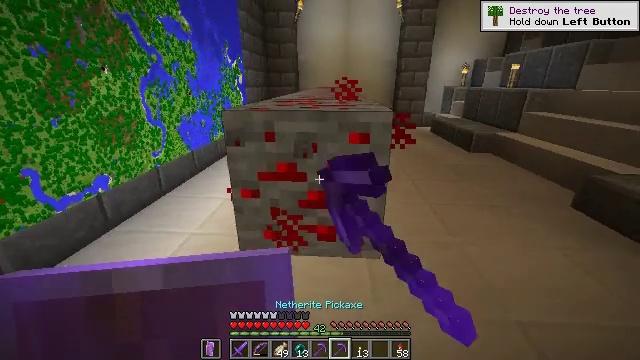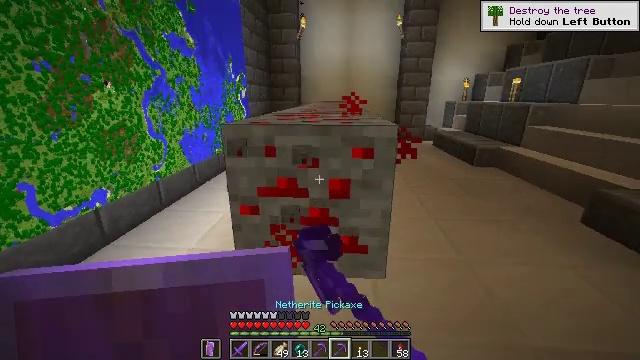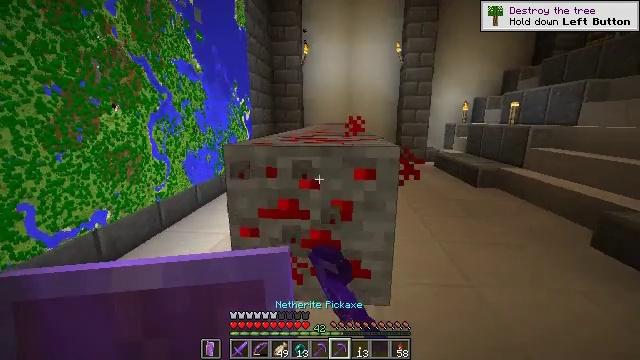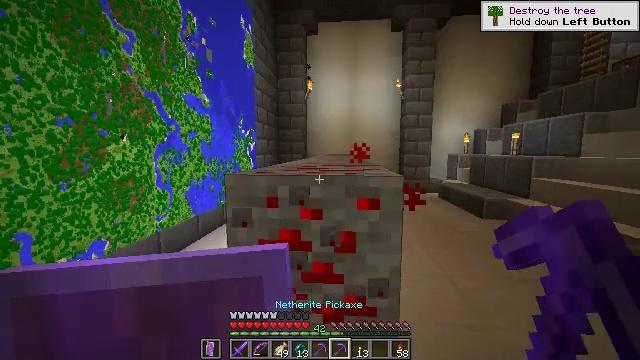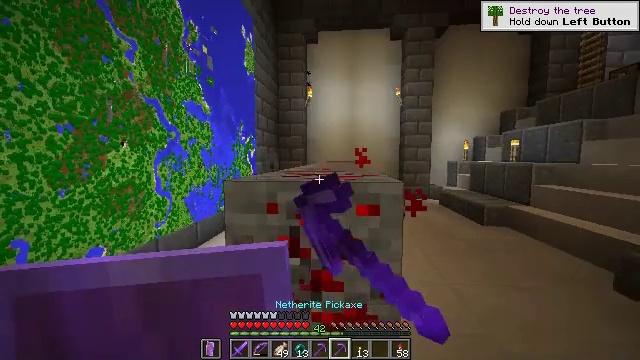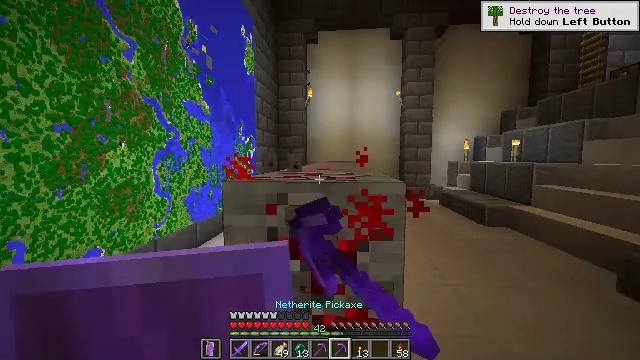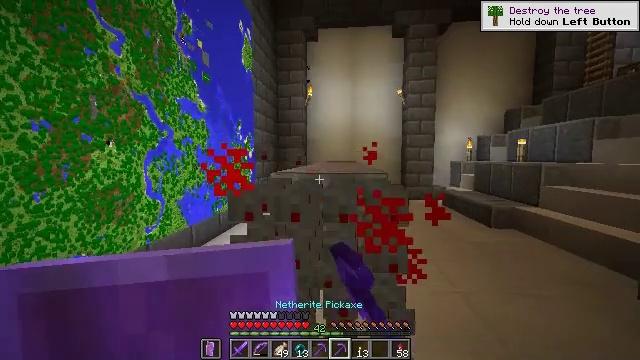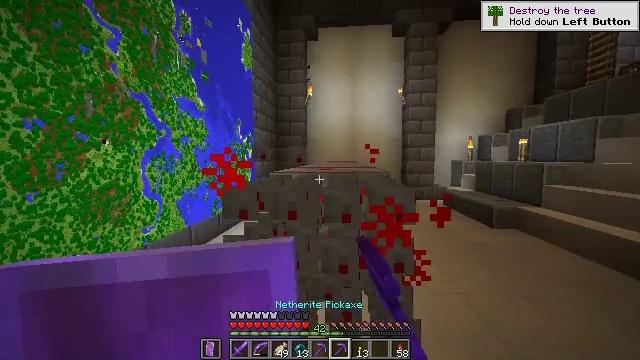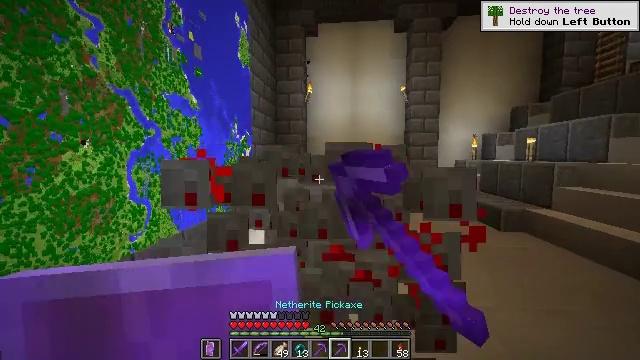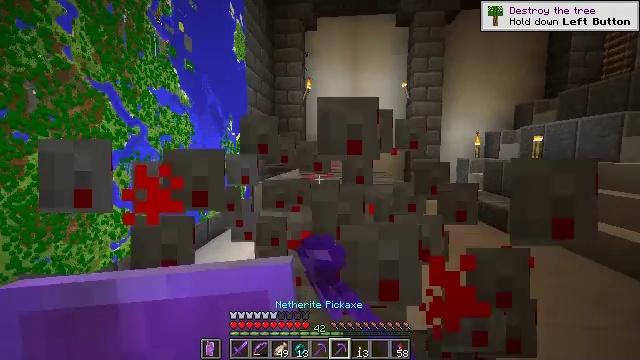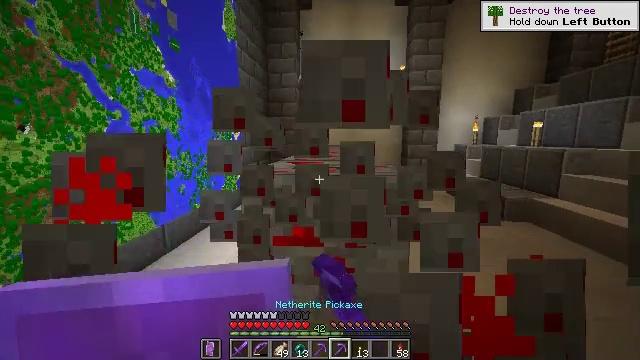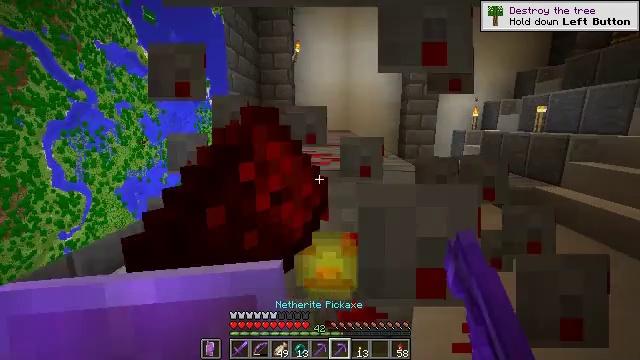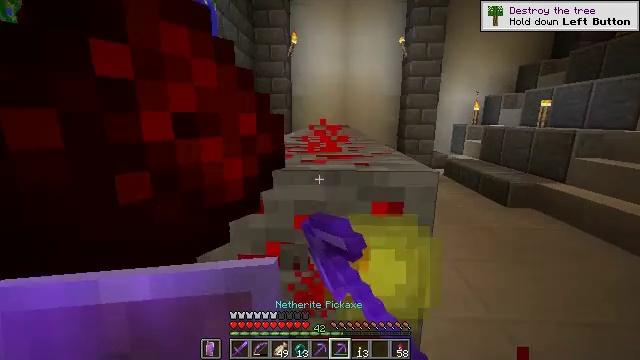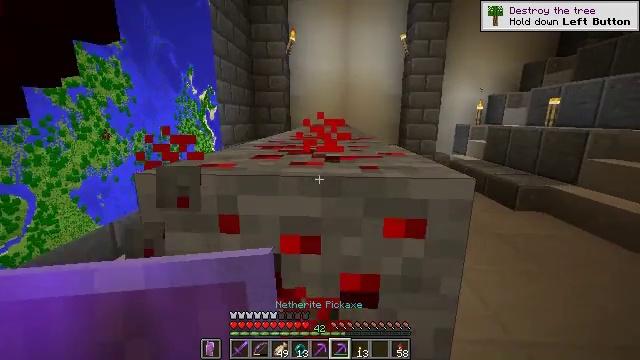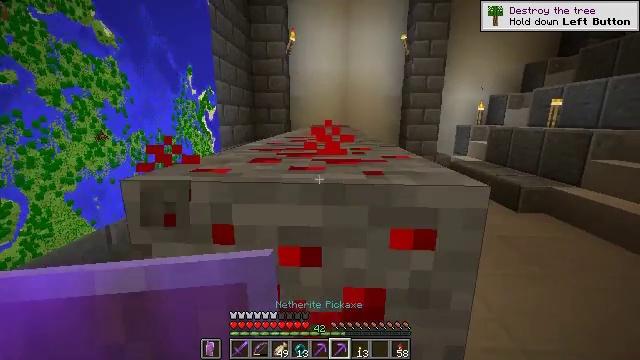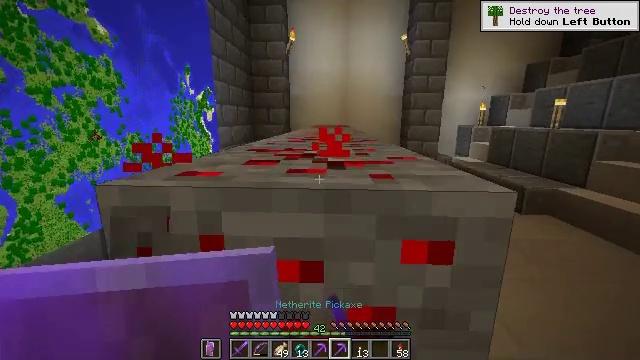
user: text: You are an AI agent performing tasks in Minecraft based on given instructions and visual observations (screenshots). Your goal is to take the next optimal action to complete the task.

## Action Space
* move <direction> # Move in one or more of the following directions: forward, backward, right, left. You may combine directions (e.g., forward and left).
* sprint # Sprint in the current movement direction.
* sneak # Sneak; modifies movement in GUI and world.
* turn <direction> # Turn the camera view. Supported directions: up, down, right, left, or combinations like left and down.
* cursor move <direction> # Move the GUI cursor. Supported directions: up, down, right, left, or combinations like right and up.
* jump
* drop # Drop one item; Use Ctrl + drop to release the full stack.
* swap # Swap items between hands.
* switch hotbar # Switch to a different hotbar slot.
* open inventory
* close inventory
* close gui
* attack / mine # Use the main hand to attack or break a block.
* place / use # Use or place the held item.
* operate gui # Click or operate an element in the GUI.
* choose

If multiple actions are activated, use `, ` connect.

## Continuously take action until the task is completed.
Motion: motion action
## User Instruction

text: Find and mine redstone ore in caves.
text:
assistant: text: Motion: turn up, attack / mine
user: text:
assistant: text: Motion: turn up, attack / mine
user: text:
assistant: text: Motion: turn up, attack / mine
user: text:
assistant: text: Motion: turn up, attack / mine
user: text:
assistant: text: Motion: move forward, attack / mine
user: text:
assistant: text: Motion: move forward, attack / mine
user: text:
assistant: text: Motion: move forward, attack / mine
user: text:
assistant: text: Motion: move forward, attack / mine
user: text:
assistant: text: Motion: move forward, attack / mine
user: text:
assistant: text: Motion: move forward, turn down, attack / mine
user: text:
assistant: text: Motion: move forward, turn right and down, attack / mine
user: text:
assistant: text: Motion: move forward, turn down, attack / mine
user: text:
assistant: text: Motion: move forward, attack / mine
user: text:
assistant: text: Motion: attack / mine
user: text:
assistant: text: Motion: attack / mine
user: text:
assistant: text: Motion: move forward, attack / mine
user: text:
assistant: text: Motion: move forward, attack / mine
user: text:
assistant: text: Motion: move forward, attack / mine
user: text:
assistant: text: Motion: move forward, attack / mine
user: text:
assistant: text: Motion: move forward, attack / mine
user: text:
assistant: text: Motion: attack / mine
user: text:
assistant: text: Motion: attack / mine
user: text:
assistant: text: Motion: attack / mine
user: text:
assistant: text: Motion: attack / mine
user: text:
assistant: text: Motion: attack / mine
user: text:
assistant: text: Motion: move forward, attack / mine
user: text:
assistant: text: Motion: move forward, attack / mine
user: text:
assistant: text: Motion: move forward, attack / mine
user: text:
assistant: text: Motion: move forward, attack / mine
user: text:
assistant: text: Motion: move forward, attack / mine